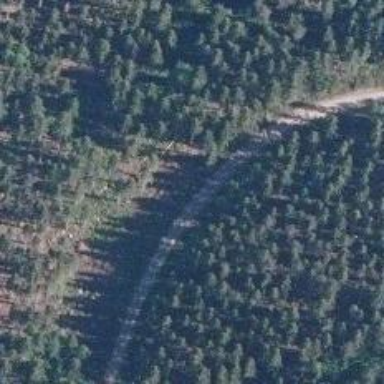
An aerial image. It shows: Unclassified road.